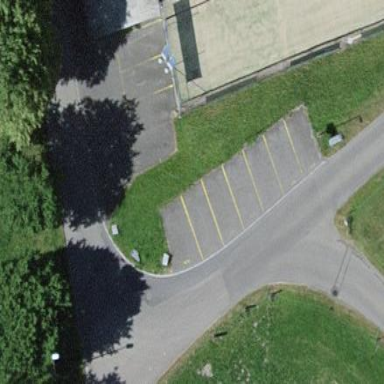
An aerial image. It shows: Parking area with asphalt surface.